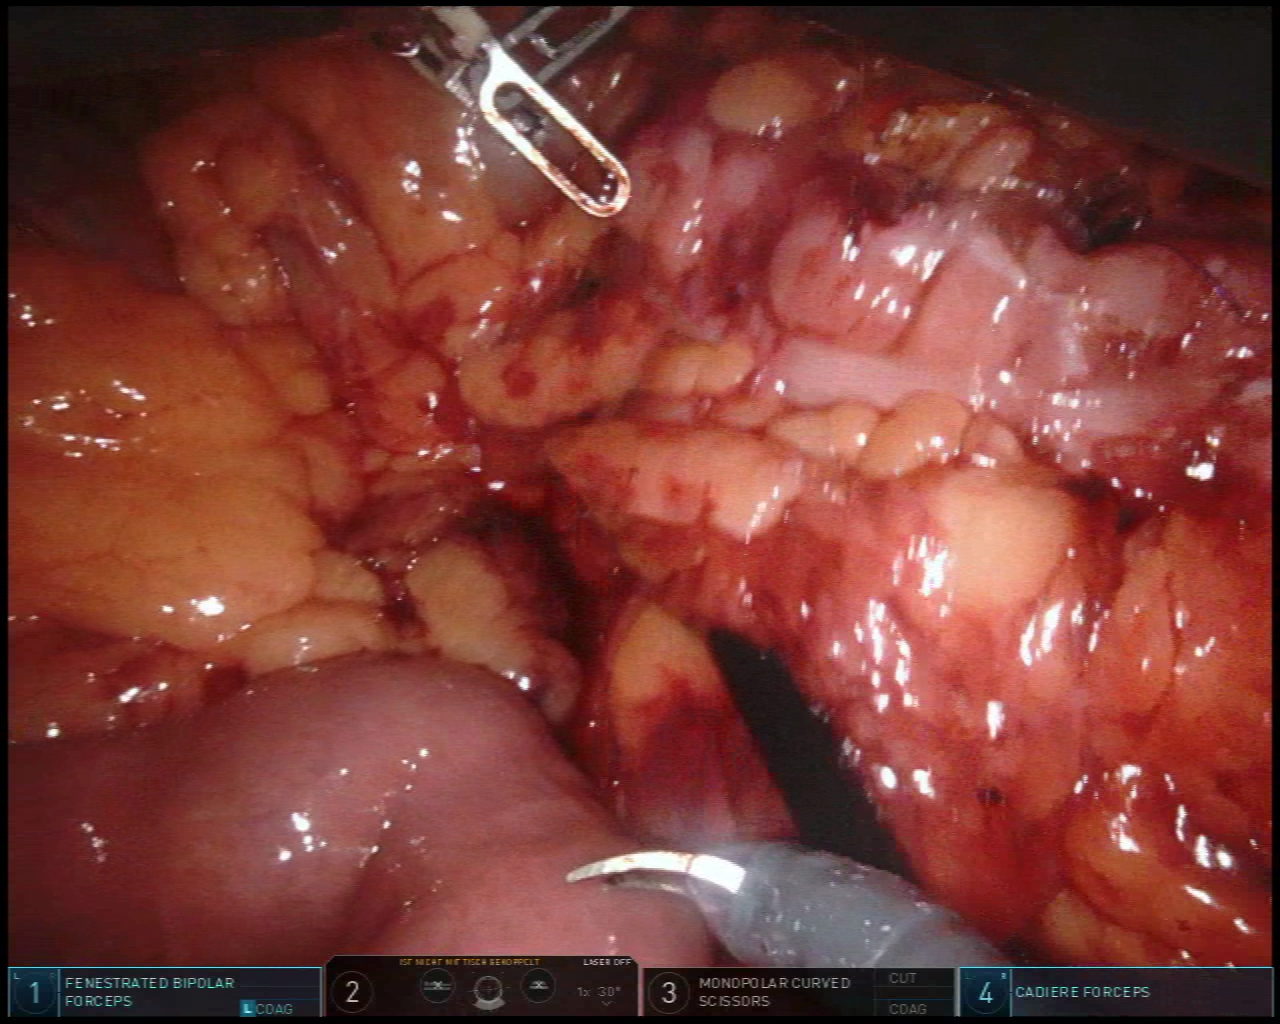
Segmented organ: small_intestine
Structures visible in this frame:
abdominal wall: no
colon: yes
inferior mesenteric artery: no
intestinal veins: no
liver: no
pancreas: no
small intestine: yes
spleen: no
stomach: no
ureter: no
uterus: no
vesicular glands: no